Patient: sex M, age 64
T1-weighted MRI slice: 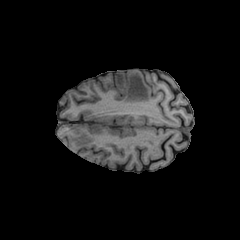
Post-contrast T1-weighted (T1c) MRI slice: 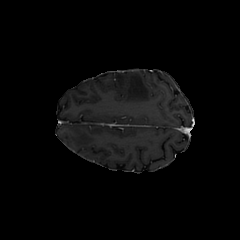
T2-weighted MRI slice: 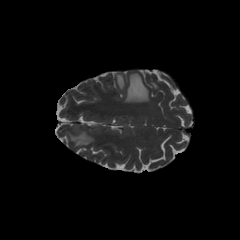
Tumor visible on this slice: yes
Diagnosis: Glioblastoma, IDH-wildtype
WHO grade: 4